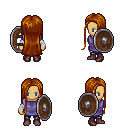
a pixel art fantasy rpg character, female body template, human, tanned skin, chain tabard jacket, metal pants, brunette extra-long hairstyle, white cloth bandages, maroon shoes, shield, four views (front, back, left, right), 2x2 character sprite sheet, small pixel art, hard edges, no anti-aliasing